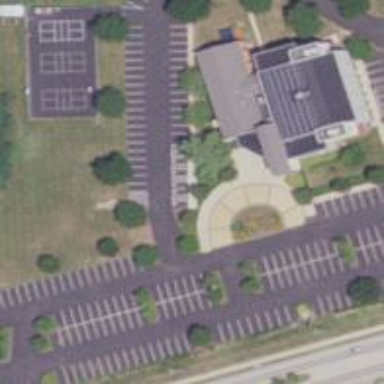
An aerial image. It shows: Building that serves as place of worship.